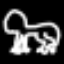
Label: frog